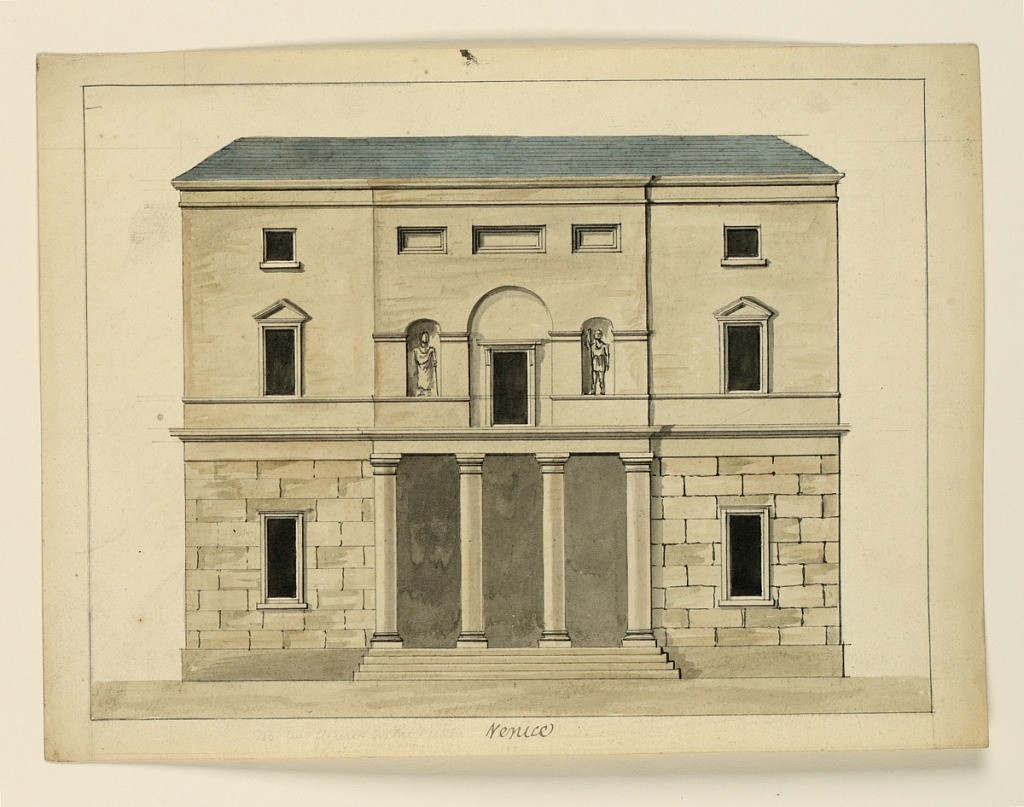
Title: Elevation of a Theater, Venice
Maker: Cesare Recanatini, Italian, 1823–1893
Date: ca. 1860
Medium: Pen and ink with gray, sepia, and blue washes on cream-colored paper
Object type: Drawing
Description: Horizontal rectangle. Two and a half storied building with small columned porch on ground floor. Statues in niches flank a window set in a shallow arched recess above.